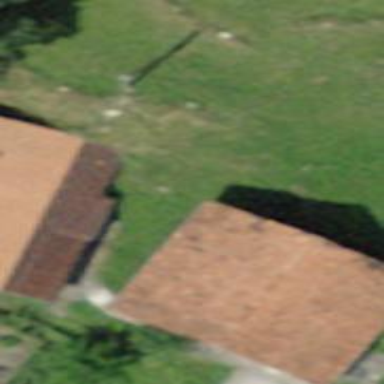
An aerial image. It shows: Rural barn.